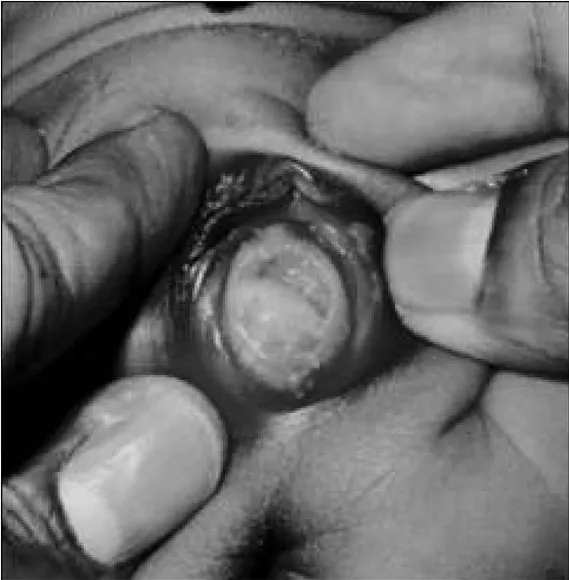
A view of the cystic lesion arising from the right lateral vaginal wall.
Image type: radiology (ct)